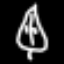
Label: leaf